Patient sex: F
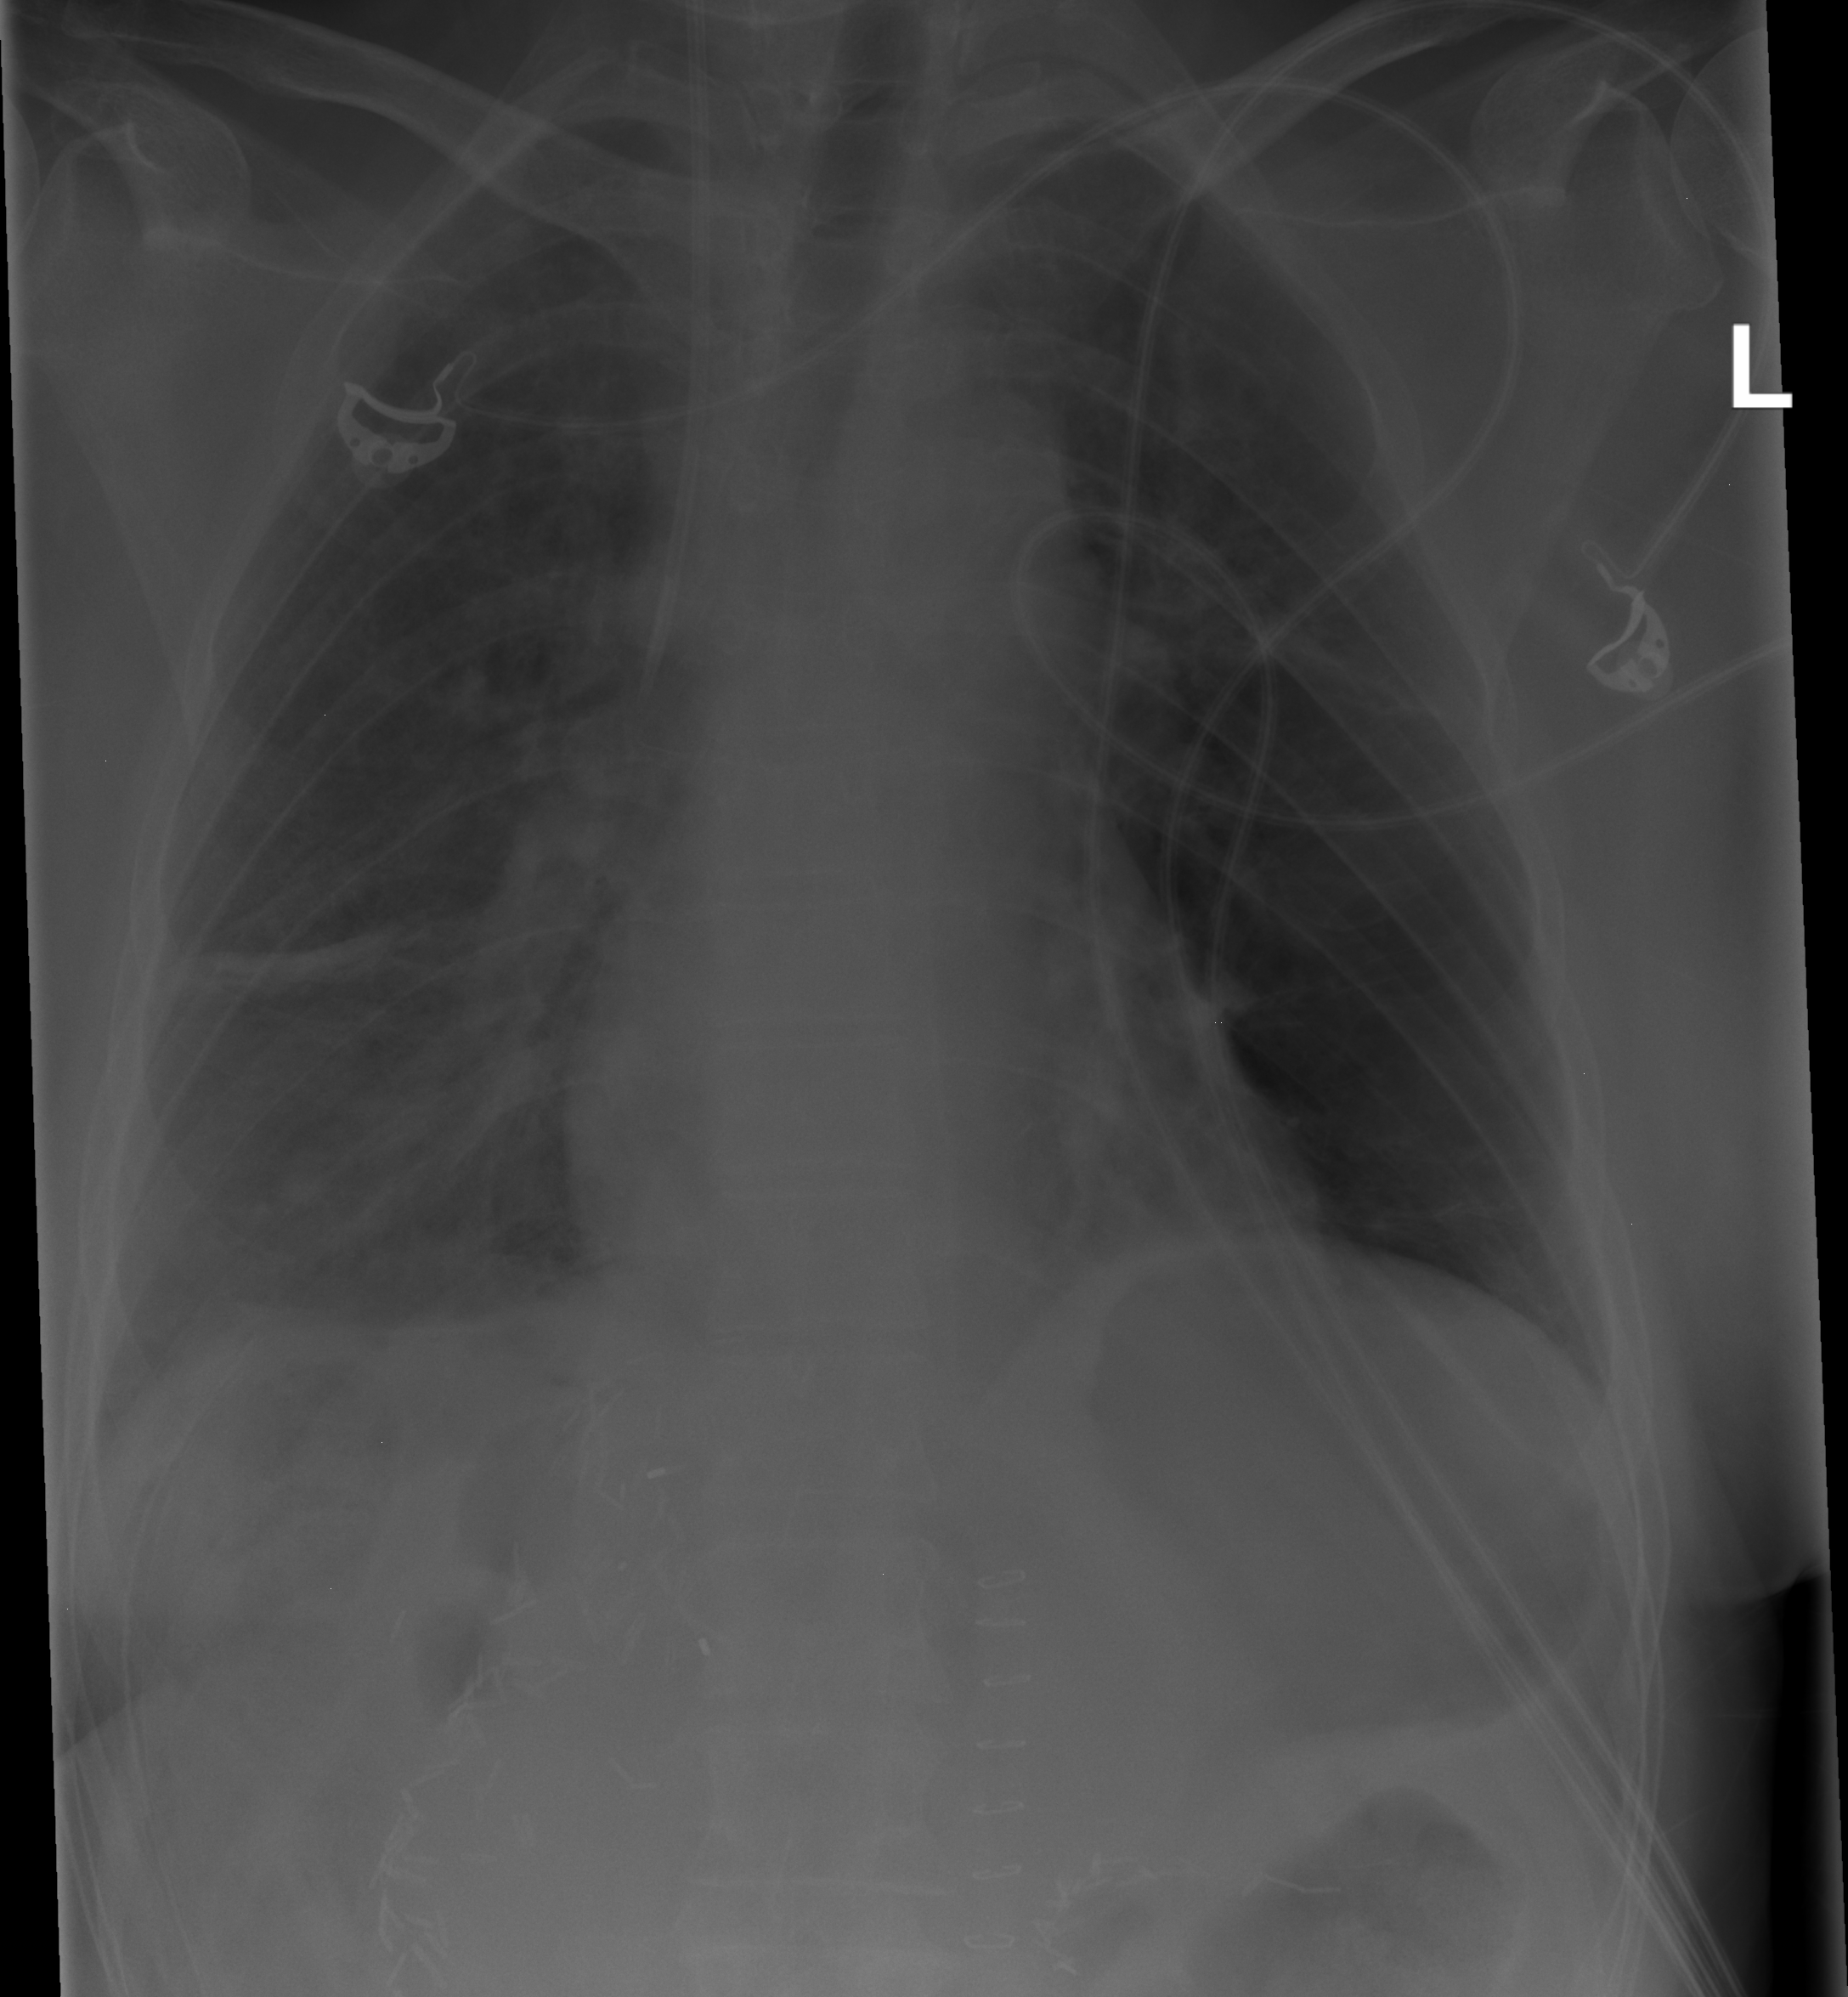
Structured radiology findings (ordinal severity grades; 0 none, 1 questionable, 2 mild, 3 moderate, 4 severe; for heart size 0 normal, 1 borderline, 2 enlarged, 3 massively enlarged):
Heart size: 0
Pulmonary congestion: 0
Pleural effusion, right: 2
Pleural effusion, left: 0
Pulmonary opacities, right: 2
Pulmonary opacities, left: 0
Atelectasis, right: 2
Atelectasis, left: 0